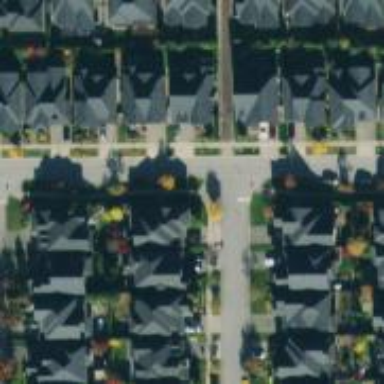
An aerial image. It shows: Residential road with asphalt surface and separate sidewalk.